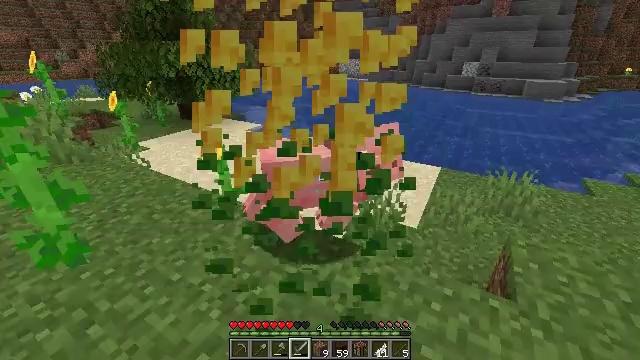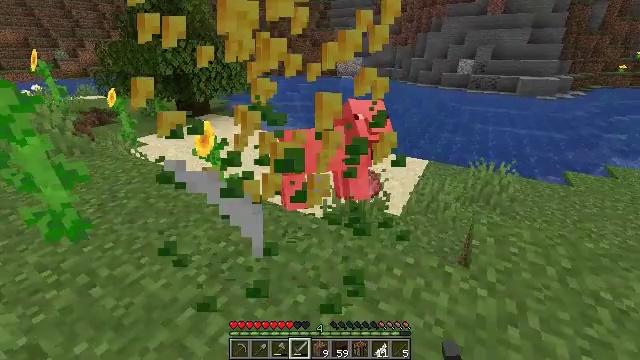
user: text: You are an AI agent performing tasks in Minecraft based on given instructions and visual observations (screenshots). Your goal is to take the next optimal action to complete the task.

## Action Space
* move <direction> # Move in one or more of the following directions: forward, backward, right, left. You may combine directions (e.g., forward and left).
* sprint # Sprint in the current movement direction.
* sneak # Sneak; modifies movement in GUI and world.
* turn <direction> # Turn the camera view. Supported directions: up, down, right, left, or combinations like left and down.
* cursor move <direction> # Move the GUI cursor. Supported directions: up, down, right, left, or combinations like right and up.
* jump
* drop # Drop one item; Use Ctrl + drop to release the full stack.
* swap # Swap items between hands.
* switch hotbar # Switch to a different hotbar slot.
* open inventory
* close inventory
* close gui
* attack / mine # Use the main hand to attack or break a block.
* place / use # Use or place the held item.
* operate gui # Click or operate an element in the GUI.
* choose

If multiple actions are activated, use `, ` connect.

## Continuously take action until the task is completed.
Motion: motion action
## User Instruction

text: Attack the sunflower to harvest it.
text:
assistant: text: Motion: move back
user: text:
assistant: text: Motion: no_op